Question: I'm working on a Tile-based OpenGL, C++ application.
I'm adding sample screen from application, so that it will be more clear:

I have 'Tile' class which contains an array of 'Object's. Each tile can store up to 15 objects - the example of that is 'Tile' with green and yellow square on it (two objects), so it's 10x10x15 = 1500 'Object's to draw (in the worst case, because I'm not handling 'empty' ones). Usually it's less, in my testings I use around 600 of them. 'Object' has it's own graphic, that can be drawn. Each 'Object' belongs to one 'Tile' at a time, but it can be moved (as for example red squares in the picture).
'Object's backgrounds are going to have a border and they need to be nicely scalable, so I'm using 9-patch pattern to draw them (they are made of 9 quads).
Without drawing 'Tile's (their 'Object's to be precise), my application has around '600 fps'.
At first, I've been using obsolete method to draw those 'Tile's - using 'glBegin(GL_QUADS)'/'glEnd()' and 'glDisplayList's. I had a big drop of performance due to that drawing - from '600' to '320 fps'. This is how I've been drawing them:
'''
bool Background::draw(const TPoint& pos, int width, int height)
{
if(width <= 0 || height <= 0)
return false;
//glFrontFace(GL_CW);
glPushMatrix();
glTranslatef((GLfloat)pos.x, (GLfloat)pos.y, 0.0f); // Move background to right direction
if((width != m_savedWidth) || (height != m_savedHeight)) // If size to draw is different than the one saved in display list,
// then recalculate everything and save in display list
{
// That size will be now saved in display list
m_savedWidth = width;
m_savedHeight = height;
// If this background doesn't have unique display list id specified yet,
// then let OpenGL generate one
if(m_displayListId == NO_DISPLAY_LIST_ID)
{
GLuint displayList;
displayList = glGenLists(1);
m_displayListId = displayList;
}
glNewList(m_displayListId, GL_COMPILE);
GLfloat texelCentersOffsetX = (GLfloat)1/(2*m_width);
// Instead of coordinates range 0..1 we need to specify new ones
GLfloat maxTexCoordWidth = m_bTiling ? (GLfloat)width/m_width : 1.0;
GLfloat maxTexCoordHeight = m_bTiling ? (GLfloat)height/m_height : 1.0;
GLfloat maxTexCoordBorderX = (GLfloat)m_borderWidth/m_width;
GLfloat maxTexCoordBorderY = (GLfloat)m_borderWidth/m_height;
/* 9-cell-pattern
-------------------
| 1 | 2 | 3 |
-------------------
| | | |
| 4 | 9 | 5 |
| | | |
-------------------
| 6 | 7 | 8 |
-------------------
*/
glBindTexture(GL_TEXTURE_2D, m_texture); // Select Our Texture
// Top left quad [1]
glBegin(GL_QUADS);
// Bottom left
glTexCoord2f(0.0, maxTexCoordBorderY);
glVertex2i(0, 0 + m_borderWidth);
// Top left
glTexCoord2f(0.0, 0.0);
glVertex2i(0, 0);
// Top right
glTexCoord2f(maxTexCoordBorderX, 0.0);
glVertex2i(0 + m_borderWidth, 0);
// Bottom right
glTexCoord2f(maxTexCoordBorderX, maxTexCoordBorderY);
glVertex2i(0 + m_borderWidth, 0 + m_borderWidth);
glEnd();
// Top middle quad [2]
glBegin(GL_QUADS);
// Bottom left
glTexCoord2f(maxTexCoordBorderX + texelCentersOffsetX, maxTexCoordBorderY);
glVertex2i(0 + m_borderWidth, 0 + m_borderWidth);
// Top left
glTexCoord2f(maxTexCoordBorderX + texelCentersOffsetX, 0.0);
glVertex2i(0 + m_borderWidth, 0);
// Top right
glTexCoord2f((GLfloat)1.0 - maxTexCoordBorderX - texelCentersOffsetX, 0.0);
glVertex2i(0 + width - m_borderWidth, 0);
// Bottom right
glTexCoord2f((GLfloat)1.0 - maxTexCoordBorderX - texelCentersOffsetX, maxTexCoordBorderY);
glVertex2i(0 + width - m_borderWidth, 0 + m_borderWidth);
glEnd();
// Top right quad [3]
glBegin(GL_QUADS);
// Bottom left
glTexCoord2f((GLfloat)1.0 - maxTexCoordBorderX, maxTexCoordBorderY);
glVertex2i(0 + width - m_borderWidth, 0 + m_borderWidth);
// Top left
glTexCoord2f((GLfloat)1.0 - maxTexCoordBorderX, 0.0);
glVertex2i(0 + width - m_borderWidth, 0);
// Top right
glTexCoord2f(1.0, 0.0);
glVertex2i(0 + width, 0);
// Bottom right
glTexCoord2f(1.0, maxTexCoordBorderY);
glVertex2i(0 + width, 0 + m_borderWidth);
glEnd();
// Middle left quad [4]
glBegin(GL_QUADS);
// Bottom left
glTexCoord2f(0.0, (GLfloat)1.0 - maxTexCoordBorderY );
glVertex2i(0, 0 + height - m_borderWidth);
// Top left
glTexCoord2f(0.0, maxTexCoordBorderY );
glVertex2i(0, 0 + m_borderWidth);
// Top right
glTexCoord2f(maxTexCoordBorderX, maxTexCoordBorderY );
glVertex2i(0 + m_borderWidth, 0 + m_borderWidth);
// Bottom right
glTexCoord2f(maxTexCoordBorderX, (GLfloat)1.0 - maxTexCoordBorderY );
glVertex2i(0 + m_borderWidth, 0 + height - m_borderWidth);
glEnd();
// Middle right quad [5]
glBegin(GL_QUADS);
// Bottom left
glTexCoord2f((GLfloat)1.0 - maxTexCoordBorderX, (GLfloat)1.0 - maxTexCoordBorderY);
glVertex2i(0 + width - m_borderWidth, 0 + height - m_borderWidth);
// Top left
glTexCoord2f((GLfloat)1.0 - maxTexCoordBorderX, maxTexCoordBorderY);
glVertex2i(0 + width - m_borderWidth, 0 + m_borderWidth);
// Top right
glTexCoord2f(1.0, maxTexCoordBorderY);
glVertex2i(0 + width, 0 + m_borderWidth);
// Bottom right
glTexCoord2f(1.0, (GLfloat)1.0 - maxTexCoordBorderY);
glVertex2i(0 + width, 0 + height - m_borderWidth);
glEnd();
// Bottom left quad [6]
glBegin(GL_QUADS);
// Bottom left
glTexCoord2f(0.0f, 1.0);
glVertex2i(0, 0 + height);
// Top left
glTexCoord2f(0.0f, (GLfloat)1.0 - maxTexCoordBorderY);
glVertex2i(0, 0 + height - m_borderWidth);
// Top right
glTexCoord2f(maxTexCoordBorderX, (GLfloat)1.0 - maxTexCoordBorderY);
glVertex2i(0 + m_borderWidth, 0 + height - m_borderWidth);
// Bottom right
glTexCoord2f(maxTexCoordBorderX, 1.0);
glVertex2i(0 + m_borderWidth, 0 + height);
glEnd();
// Bottom middle quad [7]
glBegin(GL_QUADS);
// Bottom left
glTexCoord2f(maxTexCoordBorderX + texelCentersOffsetX, 1.0);
glVertex2i(0 + m_borderWidth, 0 + height);
// Top left
glTexCoord2f(maxTexCoordBorderX + texelCentersOffsetX, (GLfloat)1.0 - maxTexCoordBorderY);
glVertex2i(0 + m_borderWidth, 0 + height - m_borderWidth);
// Top right
glTexCoord2f((GLfloat)1.0 - maxTexCoordBorderX - texelCentersOffsetX, (GLfloat)1.0 - maxTexCoordBorderY);
glVertex2i(0 + width - m_borderWidth, 0 + height - m_borderWidth);
// Bottom right
glTexCoord2f((GLfloat)1.0 - maxTexCoordBorderX - texelCentersOffsetX, 1.0);
glVertex2i(0 + width - m_borderWidth, 0 + height);
glEnd();
// Bottom right quad [8]
glBegin(GL_QUADS);
// Bottom left
glTexCoord2f((GLfloat)1.0 - maxTexCoordBorderX, 1.0);
glVertex2i(0 + width - m_borderWidth, 0 + height);
// Top left
glTexCoord2f((GLfloat)1.0 - maxTexCoordBorderX, (GLfloat)1.0 - maxTexCoordBorderY);
glVertex2i(0 + width - m_borderWidth, 0 + height - m_borderWidth);
// Top right
glTexCoord2f(1.0, (GLfloat)1.0 - maxTexCoordBorderY);
glVertex2i(0 + width, 0 + height - m_borderWidth);
// Bottom right
glTexCoord2f(1.0, 1.0);
glVertex2i(0 + width, 0 + height);
glEnd();
GLfloat xTexOffset;
GLfloat yTexOffset;
if(m_borderWidth > 0)
{
glBindTexture(GL_TEXTURE_2D, m_centerTexture); // If there's a border, we have to use
// second texture now for middle quad
xTexOffset = 0.0; // We are using another texture, so middle middle quad
yTexOffset = 0.0; // has to be texture with a whole texture
}
else
{
// Don't bind any texture here - we're still using the same one
xTexOffset = maxTexCoordBorderX; // But it implies using offset which equals
yTexOffset = maxTexCoordBorderY; // maximum texture coordinates
}
// Middle middle quad [9]
glBegin(GL_QUADS);
// Bottom left
glTexCoord2f(xTexOffset, maxTexCoordHeight - yTexOffset);
glVertex2i(0 + m_borderWidth, 0 + height - m_borderWidth);
// Top left
glTexCoord2f(xTexOffset, yTexOffset);
glVertex2i(0 + m_borderWidth, 0 + m_borderWidth);
// Top right
glTexCoord2f(maxTexCoordWidth - xTexOffset, yTexOffset);
glVertex2i(0 + width - m_borderWidth, 0 + m_borderWidth);
// Bottom right
glTexCoord2f(maxTexCoordWidth - xTexOffset, maxTexCoordHeight - yTexOffset);
glVertex2i(0 + width - m_borderWidth, 0 + height - m_borderWidth);
glEnd();
glEndList();
}
glCallList(m_displayListId); // Now we can call earlier or now created display list
glPopMatrix();
return true;
}
'''
There is probably too much of code there, but I wanted to show everything. The main thing about this version is use of display lists and 'glVertex2i' which are deprecated.
I thought the problem of such slow down was use of this obsolete method which I read is quite slow, so I decided to go for 'VBO'. I've used <URL> and according to it I changed my method like this:
'''
bool Background::draw(const TPoint& pos, int width, int height)
{
if(width <= 0 || height <= 0)
return false;
glPushMatrix();
glTranslatef((GLfloat)pos.x, (GLfloat)pos.y, 0.0f); // Move background to right direction
if((width != m_savedWidth) || (height != m_savedHeight)) // If size to draw is different than the one saved in display list,
// then recalculate everything and save in display list
{
// That size will be now saved in display list
m_savedWidth = width;
m_savedHeight = height;
GLfloat texelCentersOffsetX = (GLfloat)1/(2*m_width);
// Instead of coordinates range 0..1 we need to specify new ones
GLfloat maxTexCoordWidth = m_bTiling ? (GLfloat)width/m_width : 1.0;
GLfloat maxTexCoordHeight = m_bTiling ? (GLfloat)height/m_height : 1.0;
GLfloat maxTexCoordBorderX = (GLfloat)m_borderWidth/m_width;
GLfloat maxTexCoordBorderY = (GLfloat)m_borderWidth/m_height;
/* 9-cell-pattern, each number represents one quad
-------------------
| 1 | 2 | 3 |
-------------------
| | | |
| 4 | 9 | 5 |
| | | |
-------------------
| 6 | 7 | 8 |
-------------------
*/
/* How vertices are distributed on one quad made of two triangles
v1 ------ v0
| / |
| / |
| / |
v2 ------ v3
*/
GLfloat vertices[] = {
// Top left quad [1]
m_borderWidth, 0, 0, // v0
0, 0, 0, // v1
0, m_borderWidth, 0, // v2
0, m_borderWidth, 0, // v2
m_borderWidth, m_borderWidth, 0, // v3
m_borderWidth, 0, 0, // v0
// Top middle quad [2]
width-m_borderWidth, 0, 0, // v0
m_borderWidth, 0, 0, // v1
m_borderWidth, m_borderWidth, 0, // v2
m_borderWidth, m_borderWidth, 0, // v2
width-m_borderWidth, m_borderWidth, 0, // v3
width-m_borderWidth, 0, 0, // v0
// Top right quad [3]
width, 0, 0, // v0
width-m_borderWidth, 0, 0, // v1
width-m_borderWidth, m_borderWidth, 0, // v2
width-m_borderWidth, m_borderWidth, 0, // v2
width, m_borderWidth, 0, // v3
width, 0, 0, // v0
// Middle left quad [4]
m_borderWidth, m_borderWidth, 0, // v0
0, m_borderWidth, 0, // v1
0, height-m_borderWidth, 0, // v2
0, height-m_borderWidth, 0, // v2
m_borderWidth, height-m_borderWidth, 0, // v3
m_borderWidth, m_borderWidth, 0, // v0
// Middle right quad [5]
width, m_borderWidth, 0, // v0
width-m_borderWidth, m_borderWidth, 0, // v1
width-m_borderWidth, height-m_borderWidth, 0, // v2
width-m_borderWidth, height-m_borderWidth, 0, // v2
width, height-m_borderWidth, 0, // v3
width, m_borderWidth, 0, // v0
// Bottom left quad [6]
m_borderWidth, height-m_borderWidth, 0, // v0
0, height-m_borderWidth, 0, // v1
0, height, 0, // v2
0, height, 0, // v2
m_borderWidth, height, 0, // v3
m_borderWidth, height-m_borderWidth, 0, // v0
// Bottom middle quad [7]
width-m_borderWidth, height-m_borderWidth, 0, // v0
m_borderWidth, height-m_borderWidth, 0, // v1
m_borderWidth, height, 0, // v2
m_borderWidth, height, 0, // v2
width-m_borderWidth, height, 0, // v3
width-m_borderWidth, height-m_borderWidth, 0, // v0
// Bottom right quad [8]
width, height-m_borderWidth, 0, // v0
width-m_borderWidth, height-m_borderWidth, 0, // v1
width-m_borderWidth, height, 0, // v2
width-m_borderWidth, height, 0, // v2
width, height, 0, // v3
width, height-m_borderWidth, 0, // v0
// Middle middle quad [9]
width-m_borderWidth, m_borderWidth, 0, // v0
m_borderWidth, m_borderWidth, 0, // v1
m_borderWidth, height-m_borderWidth, 0, // v2
m_borderWidth, height-m_borderWidth, 0, // v2
width-m_borderWidth, height-m_borderWidth, 0, // v3
width-m_borderWidth, m_borderWidth, 0 // v0
};
copy(vertices, vertices + 162, m_vCoords); // 162, because we have 162 coordinates
int dataSize = 162 * sizeof(GLfloat);
m_vboId = createVBO(m_vCoords, dataSize);
}
// bind VBOs for vertex array
glBindBufferARB(GL_ARRAY_BUFFER_ARB, m_vboId); // for vertex coordinates
glEnableClientState(GL_VERTEX_ARRAY); // activate vertex coords array
glVertexPointer(3, GL_FLOAT, 0, 0);
glDrawArrays(GL_TRIANGLES, 0, 162);
glDisableClientState(GL_VERTEX_ARRAY); // deactivate vertex array
// bind with 0, so, switch back to normal pointer operation
glBindBufferARB(GL_ARRAY_BUFFER_ARB, NO_VBO_ID);
glPopMatrix();
return true;
}
'''
It is quite similar to previous version, but instead of 'glDisplayList' and 'glVertex2i()' I used 'VBO' which is being created from data stored in an array.
But results disappointed me, because I got performance drop instead of boost, I got barely
'~260 fps' and I must note that in this method version I haven't yet implemented use of textures, so there are only quads for now without any texture bound to it.
I've read a few articles to find what could be the reason of such slow down and found out that maybe it is due to big amount of small 'VBO's and I should probably have one 'VBO' containing all backgrounds data instead of separate 'VBO' for each background. But the problem is that 'Object's can move around and they have different textures (and texture atlas is not a good solution for me), so it would be difficult for me to update those changes for those 'Object's that changed their state. For now, when 'Object's is being changed, I just recreate it's 'VBO' and the rest 'VBO's stay untouched.
So my question is - what am I doing wrong? Does using bigger (~600) number of small 'VBO's is really slower than obsolete method of drawing with 'glVertex2i'? And what could be - maybe not the best, but better - solution in my case?
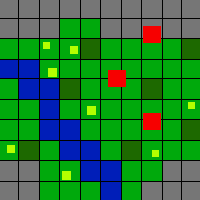
Answer: Just because the fixed-function stuff is old, deprecated, and generally not recommended, does not necessarily mean it is always slow.
Nor does the fancy 'new' (it's been around a while) functionality with buffers and shaders and such-like necessarily mean that everything will be lightning fast.
When you wrap your drawing in a display list, you are basically passing off a bunch of operations to the driver. This actually gives a fair bit of scope for the driver to optimise what is happening. It may very well package most of what you're doing up into a pretty efficient pre-packaged lump of GPU operations. That may well be slightly more efficient than what happens when package up your data into buffers and send them off.
That isn't to say that I would recommend sticking with the old-style interface, but certainly I'm not surprised that there are cases where it does a good job.